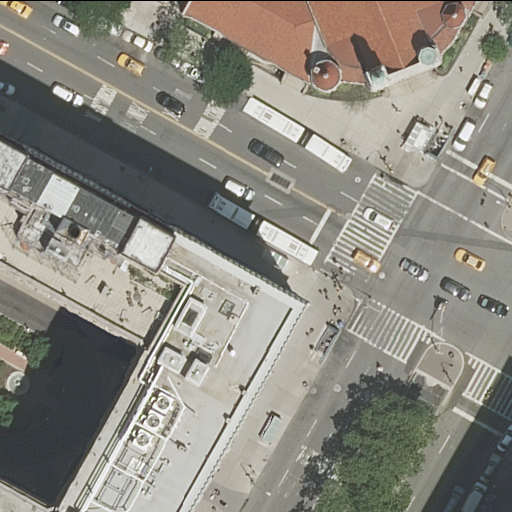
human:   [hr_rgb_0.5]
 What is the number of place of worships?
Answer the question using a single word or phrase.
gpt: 1

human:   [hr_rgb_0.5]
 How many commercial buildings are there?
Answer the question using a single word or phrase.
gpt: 0

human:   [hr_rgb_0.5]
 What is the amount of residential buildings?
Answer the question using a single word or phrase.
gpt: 3

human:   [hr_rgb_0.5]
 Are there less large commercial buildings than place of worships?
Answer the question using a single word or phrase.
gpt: yes

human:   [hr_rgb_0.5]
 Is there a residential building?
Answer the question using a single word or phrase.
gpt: yes

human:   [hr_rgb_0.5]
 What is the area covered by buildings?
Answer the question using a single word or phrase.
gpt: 1105m2

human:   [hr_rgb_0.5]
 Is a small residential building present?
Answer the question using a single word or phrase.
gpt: yes

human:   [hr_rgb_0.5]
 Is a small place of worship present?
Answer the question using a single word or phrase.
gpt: no

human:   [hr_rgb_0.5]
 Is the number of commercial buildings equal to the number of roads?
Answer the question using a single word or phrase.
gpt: no

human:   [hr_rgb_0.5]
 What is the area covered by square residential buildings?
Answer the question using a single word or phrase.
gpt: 0m2

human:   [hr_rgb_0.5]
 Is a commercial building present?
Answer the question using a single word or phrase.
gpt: no

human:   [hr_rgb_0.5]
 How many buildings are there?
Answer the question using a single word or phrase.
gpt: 4

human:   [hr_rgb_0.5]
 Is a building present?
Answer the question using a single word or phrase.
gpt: yes

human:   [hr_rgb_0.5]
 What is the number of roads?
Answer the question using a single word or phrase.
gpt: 4

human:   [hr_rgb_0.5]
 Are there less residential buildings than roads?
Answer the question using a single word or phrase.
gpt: yes

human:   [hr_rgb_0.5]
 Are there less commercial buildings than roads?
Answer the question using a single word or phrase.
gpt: yes

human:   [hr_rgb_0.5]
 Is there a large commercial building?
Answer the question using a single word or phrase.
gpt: no

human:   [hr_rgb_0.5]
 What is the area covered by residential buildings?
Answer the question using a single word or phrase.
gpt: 365m2

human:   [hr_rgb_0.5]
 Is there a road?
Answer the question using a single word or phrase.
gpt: yes

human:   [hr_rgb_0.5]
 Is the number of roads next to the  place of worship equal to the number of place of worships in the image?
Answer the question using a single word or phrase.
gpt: no

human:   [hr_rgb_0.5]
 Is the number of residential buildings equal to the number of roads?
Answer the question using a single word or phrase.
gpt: no

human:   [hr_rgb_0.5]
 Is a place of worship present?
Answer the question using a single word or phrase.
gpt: yes

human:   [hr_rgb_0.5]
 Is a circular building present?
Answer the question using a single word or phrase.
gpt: no

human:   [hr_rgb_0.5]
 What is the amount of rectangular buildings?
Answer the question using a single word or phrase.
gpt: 3

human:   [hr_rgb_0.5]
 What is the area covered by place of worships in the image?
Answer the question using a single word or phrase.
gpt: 740m2

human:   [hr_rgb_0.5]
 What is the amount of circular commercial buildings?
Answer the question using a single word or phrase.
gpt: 0

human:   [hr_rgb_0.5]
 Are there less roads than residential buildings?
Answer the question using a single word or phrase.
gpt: no

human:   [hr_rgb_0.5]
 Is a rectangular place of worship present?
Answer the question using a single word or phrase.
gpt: no

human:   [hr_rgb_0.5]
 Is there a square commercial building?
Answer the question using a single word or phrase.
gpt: no

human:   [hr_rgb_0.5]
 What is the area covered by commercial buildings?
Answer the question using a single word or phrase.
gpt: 0m2

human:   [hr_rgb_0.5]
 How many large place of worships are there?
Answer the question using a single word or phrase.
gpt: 1

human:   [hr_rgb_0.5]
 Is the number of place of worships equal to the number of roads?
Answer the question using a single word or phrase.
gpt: no

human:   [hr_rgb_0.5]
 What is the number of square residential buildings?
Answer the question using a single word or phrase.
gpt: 0

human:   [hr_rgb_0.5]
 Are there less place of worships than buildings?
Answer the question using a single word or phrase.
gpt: yes

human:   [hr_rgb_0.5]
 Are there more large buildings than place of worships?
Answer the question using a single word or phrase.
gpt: no

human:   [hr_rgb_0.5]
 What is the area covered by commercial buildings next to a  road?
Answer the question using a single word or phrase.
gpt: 0m2

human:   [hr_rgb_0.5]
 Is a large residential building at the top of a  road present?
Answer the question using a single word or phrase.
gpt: no

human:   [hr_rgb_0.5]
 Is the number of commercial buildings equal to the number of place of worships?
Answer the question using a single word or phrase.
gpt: no

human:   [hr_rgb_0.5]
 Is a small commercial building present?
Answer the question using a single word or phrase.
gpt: no

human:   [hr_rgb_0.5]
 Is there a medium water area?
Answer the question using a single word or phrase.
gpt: no

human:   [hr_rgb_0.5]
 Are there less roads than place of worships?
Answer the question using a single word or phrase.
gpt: no

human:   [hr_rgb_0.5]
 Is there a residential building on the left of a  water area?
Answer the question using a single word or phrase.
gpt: no

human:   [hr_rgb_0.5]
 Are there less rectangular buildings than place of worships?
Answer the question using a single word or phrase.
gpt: no

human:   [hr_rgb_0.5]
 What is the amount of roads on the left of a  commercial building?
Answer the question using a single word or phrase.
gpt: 0

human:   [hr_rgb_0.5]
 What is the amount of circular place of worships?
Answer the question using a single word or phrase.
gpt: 0

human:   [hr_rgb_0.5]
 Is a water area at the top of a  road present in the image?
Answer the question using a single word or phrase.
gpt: no

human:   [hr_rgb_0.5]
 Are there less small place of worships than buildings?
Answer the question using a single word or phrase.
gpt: yes

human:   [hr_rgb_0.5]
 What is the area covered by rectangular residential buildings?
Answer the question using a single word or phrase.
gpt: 365m2

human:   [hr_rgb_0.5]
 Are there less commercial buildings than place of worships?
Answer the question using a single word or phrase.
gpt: yes

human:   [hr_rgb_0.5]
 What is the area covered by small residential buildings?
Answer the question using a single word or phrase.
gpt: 18m2

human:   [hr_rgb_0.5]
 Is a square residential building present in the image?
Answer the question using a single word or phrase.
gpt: no

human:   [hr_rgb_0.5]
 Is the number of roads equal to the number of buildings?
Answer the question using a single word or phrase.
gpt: yes

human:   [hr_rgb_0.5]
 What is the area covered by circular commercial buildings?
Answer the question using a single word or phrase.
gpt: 0m2

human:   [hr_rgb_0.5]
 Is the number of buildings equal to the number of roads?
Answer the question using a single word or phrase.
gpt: yes

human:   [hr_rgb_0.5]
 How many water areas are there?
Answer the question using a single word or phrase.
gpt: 0

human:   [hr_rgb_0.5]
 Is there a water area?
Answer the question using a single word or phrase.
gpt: no

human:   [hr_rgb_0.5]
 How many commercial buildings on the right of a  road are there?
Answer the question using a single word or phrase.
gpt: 0

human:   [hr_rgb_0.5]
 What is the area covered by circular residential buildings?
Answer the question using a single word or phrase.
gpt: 0m2

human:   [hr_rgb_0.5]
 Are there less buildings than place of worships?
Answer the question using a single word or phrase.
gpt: no

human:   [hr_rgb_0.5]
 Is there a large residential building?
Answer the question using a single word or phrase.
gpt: no

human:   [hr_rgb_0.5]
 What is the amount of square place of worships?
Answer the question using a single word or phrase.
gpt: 0

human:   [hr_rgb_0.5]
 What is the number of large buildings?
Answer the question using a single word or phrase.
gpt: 1

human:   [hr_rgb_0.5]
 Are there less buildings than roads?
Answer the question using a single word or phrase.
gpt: no

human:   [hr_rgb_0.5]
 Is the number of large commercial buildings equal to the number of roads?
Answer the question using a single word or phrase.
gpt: no